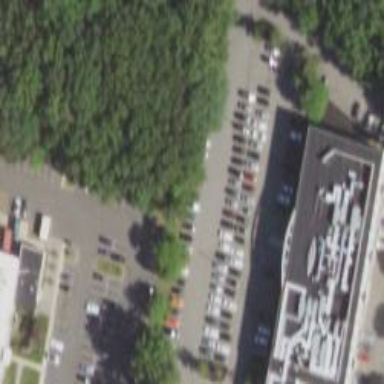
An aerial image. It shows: Parking area.